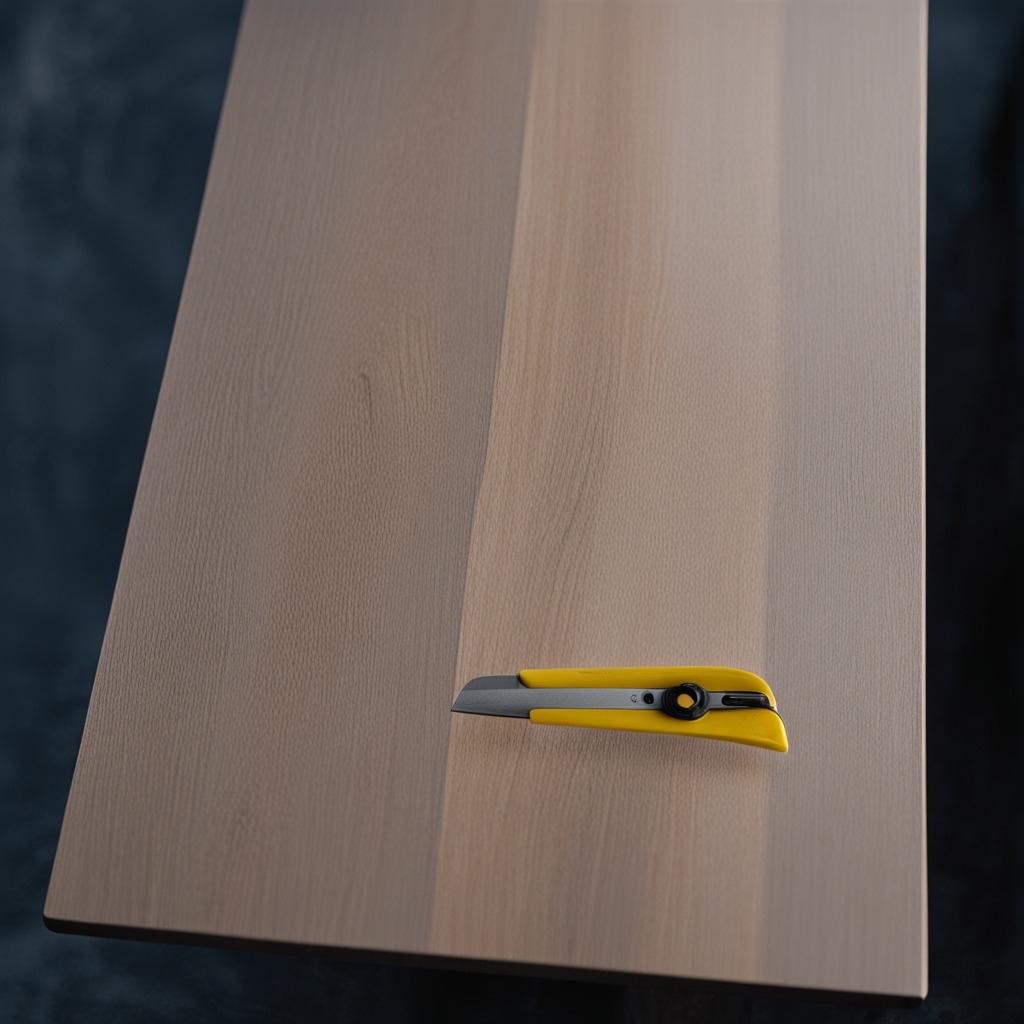
A utility knife is lying on a table with burn marks in a small garage at twilight.